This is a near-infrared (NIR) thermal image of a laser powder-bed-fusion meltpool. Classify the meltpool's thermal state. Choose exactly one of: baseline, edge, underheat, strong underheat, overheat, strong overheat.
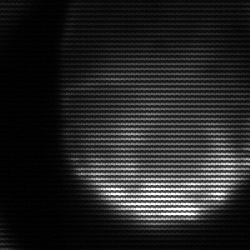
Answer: edge